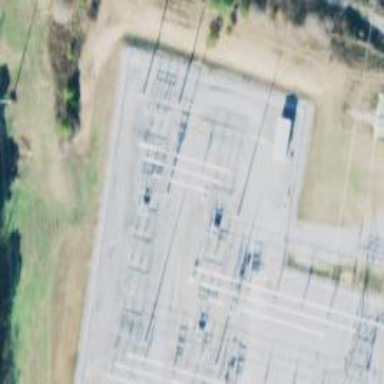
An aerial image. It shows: Switch for power supply.